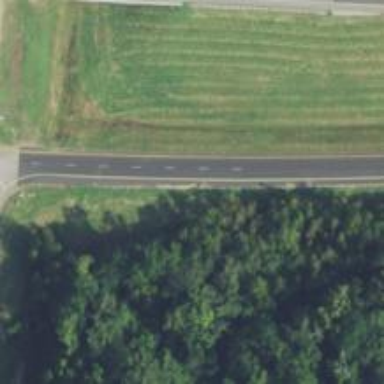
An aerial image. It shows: Trunk link highway.